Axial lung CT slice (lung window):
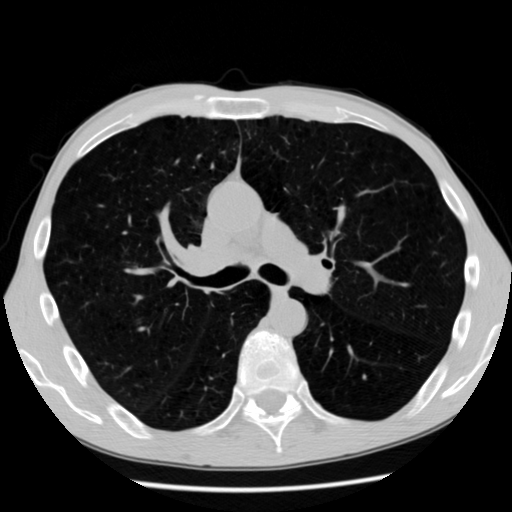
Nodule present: no